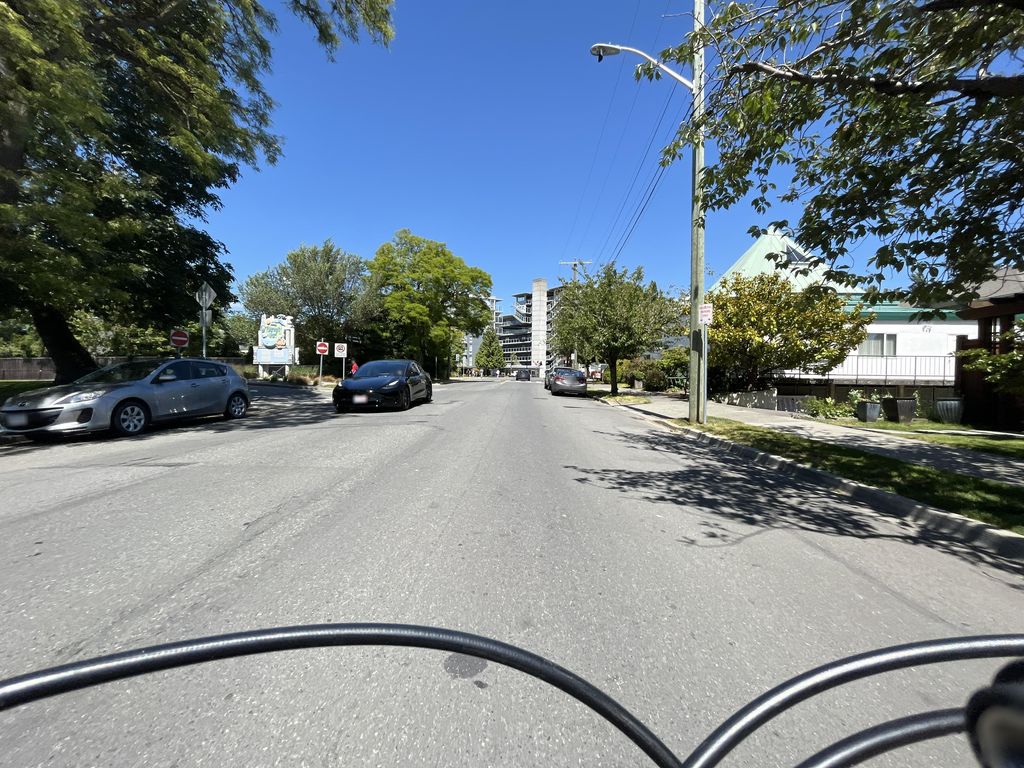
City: victoria